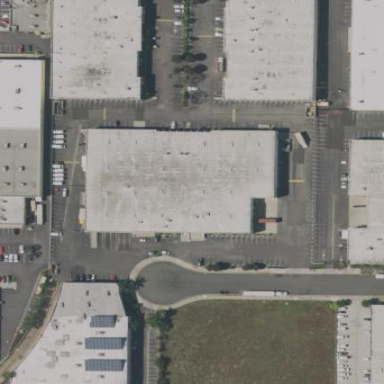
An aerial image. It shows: Warehouse.